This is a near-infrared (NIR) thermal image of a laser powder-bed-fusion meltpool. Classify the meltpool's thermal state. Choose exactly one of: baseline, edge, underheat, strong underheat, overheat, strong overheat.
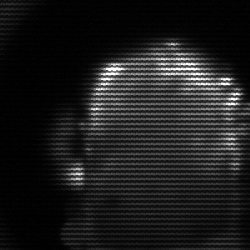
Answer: baseline